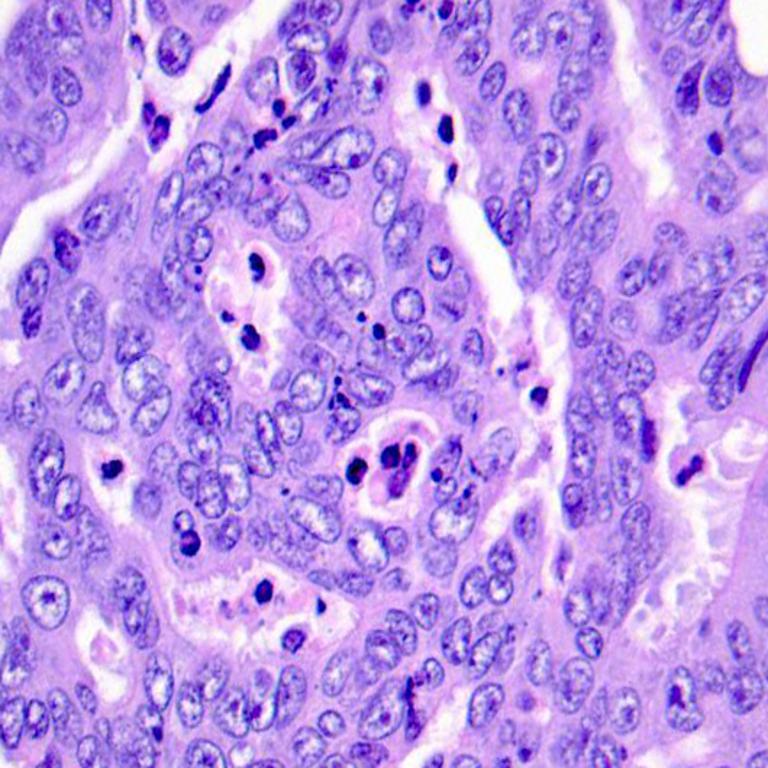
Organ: colon
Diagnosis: adenocarcinomas